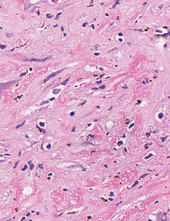
Tumor epithelial tissue: no
Tumor-associated stroma tissue: yes
Normal tissue: no